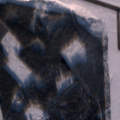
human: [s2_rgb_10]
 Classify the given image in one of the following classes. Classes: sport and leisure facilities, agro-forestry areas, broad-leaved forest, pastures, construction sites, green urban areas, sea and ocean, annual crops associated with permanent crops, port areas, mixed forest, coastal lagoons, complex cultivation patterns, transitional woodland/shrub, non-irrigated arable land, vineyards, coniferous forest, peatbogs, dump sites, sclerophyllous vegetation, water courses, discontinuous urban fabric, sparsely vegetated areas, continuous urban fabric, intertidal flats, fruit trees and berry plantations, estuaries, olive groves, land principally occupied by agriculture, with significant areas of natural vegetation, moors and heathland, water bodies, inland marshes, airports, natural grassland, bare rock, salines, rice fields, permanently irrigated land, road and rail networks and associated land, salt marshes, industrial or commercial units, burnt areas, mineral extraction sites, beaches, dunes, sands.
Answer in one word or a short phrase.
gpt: airports, mineral extraction sites, broad-leaved forest, coniferous forest, transitional woodland/shrub